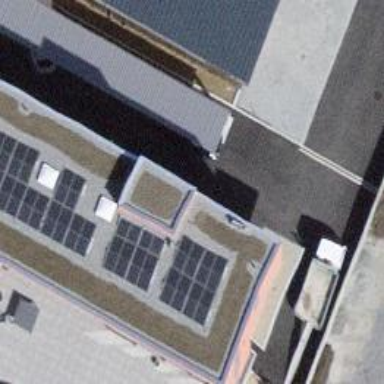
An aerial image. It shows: Solar power generator using photovoltaic panels.